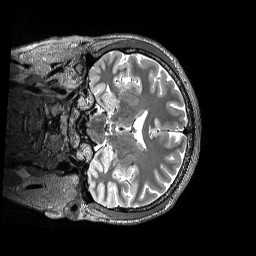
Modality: T2w
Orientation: coronal
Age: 28
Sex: male
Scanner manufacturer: siemens
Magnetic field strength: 3 T
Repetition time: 3.2 s
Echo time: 0.565 s